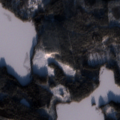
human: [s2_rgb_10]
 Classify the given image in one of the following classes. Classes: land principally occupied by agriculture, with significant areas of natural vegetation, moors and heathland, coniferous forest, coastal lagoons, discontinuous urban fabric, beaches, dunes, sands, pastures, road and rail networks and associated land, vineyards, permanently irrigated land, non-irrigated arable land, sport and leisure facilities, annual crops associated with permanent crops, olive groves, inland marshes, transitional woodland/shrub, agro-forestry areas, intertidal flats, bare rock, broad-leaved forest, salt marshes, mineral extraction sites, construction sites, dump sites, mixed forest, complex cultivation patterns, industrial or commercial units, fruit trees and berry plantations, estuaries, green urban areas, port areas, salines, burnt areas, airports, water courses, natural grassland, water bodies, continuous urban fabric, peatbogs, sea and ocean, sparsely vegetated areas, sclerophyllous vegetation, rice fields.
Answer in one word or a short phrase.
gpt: coniferous forest, mixed forest, transitional woodland/shrub, water bodies